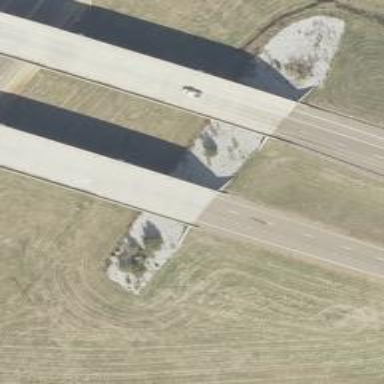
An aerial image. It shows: Beam bridge on trunk expressway with dual carriageway.